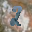
Label: 2